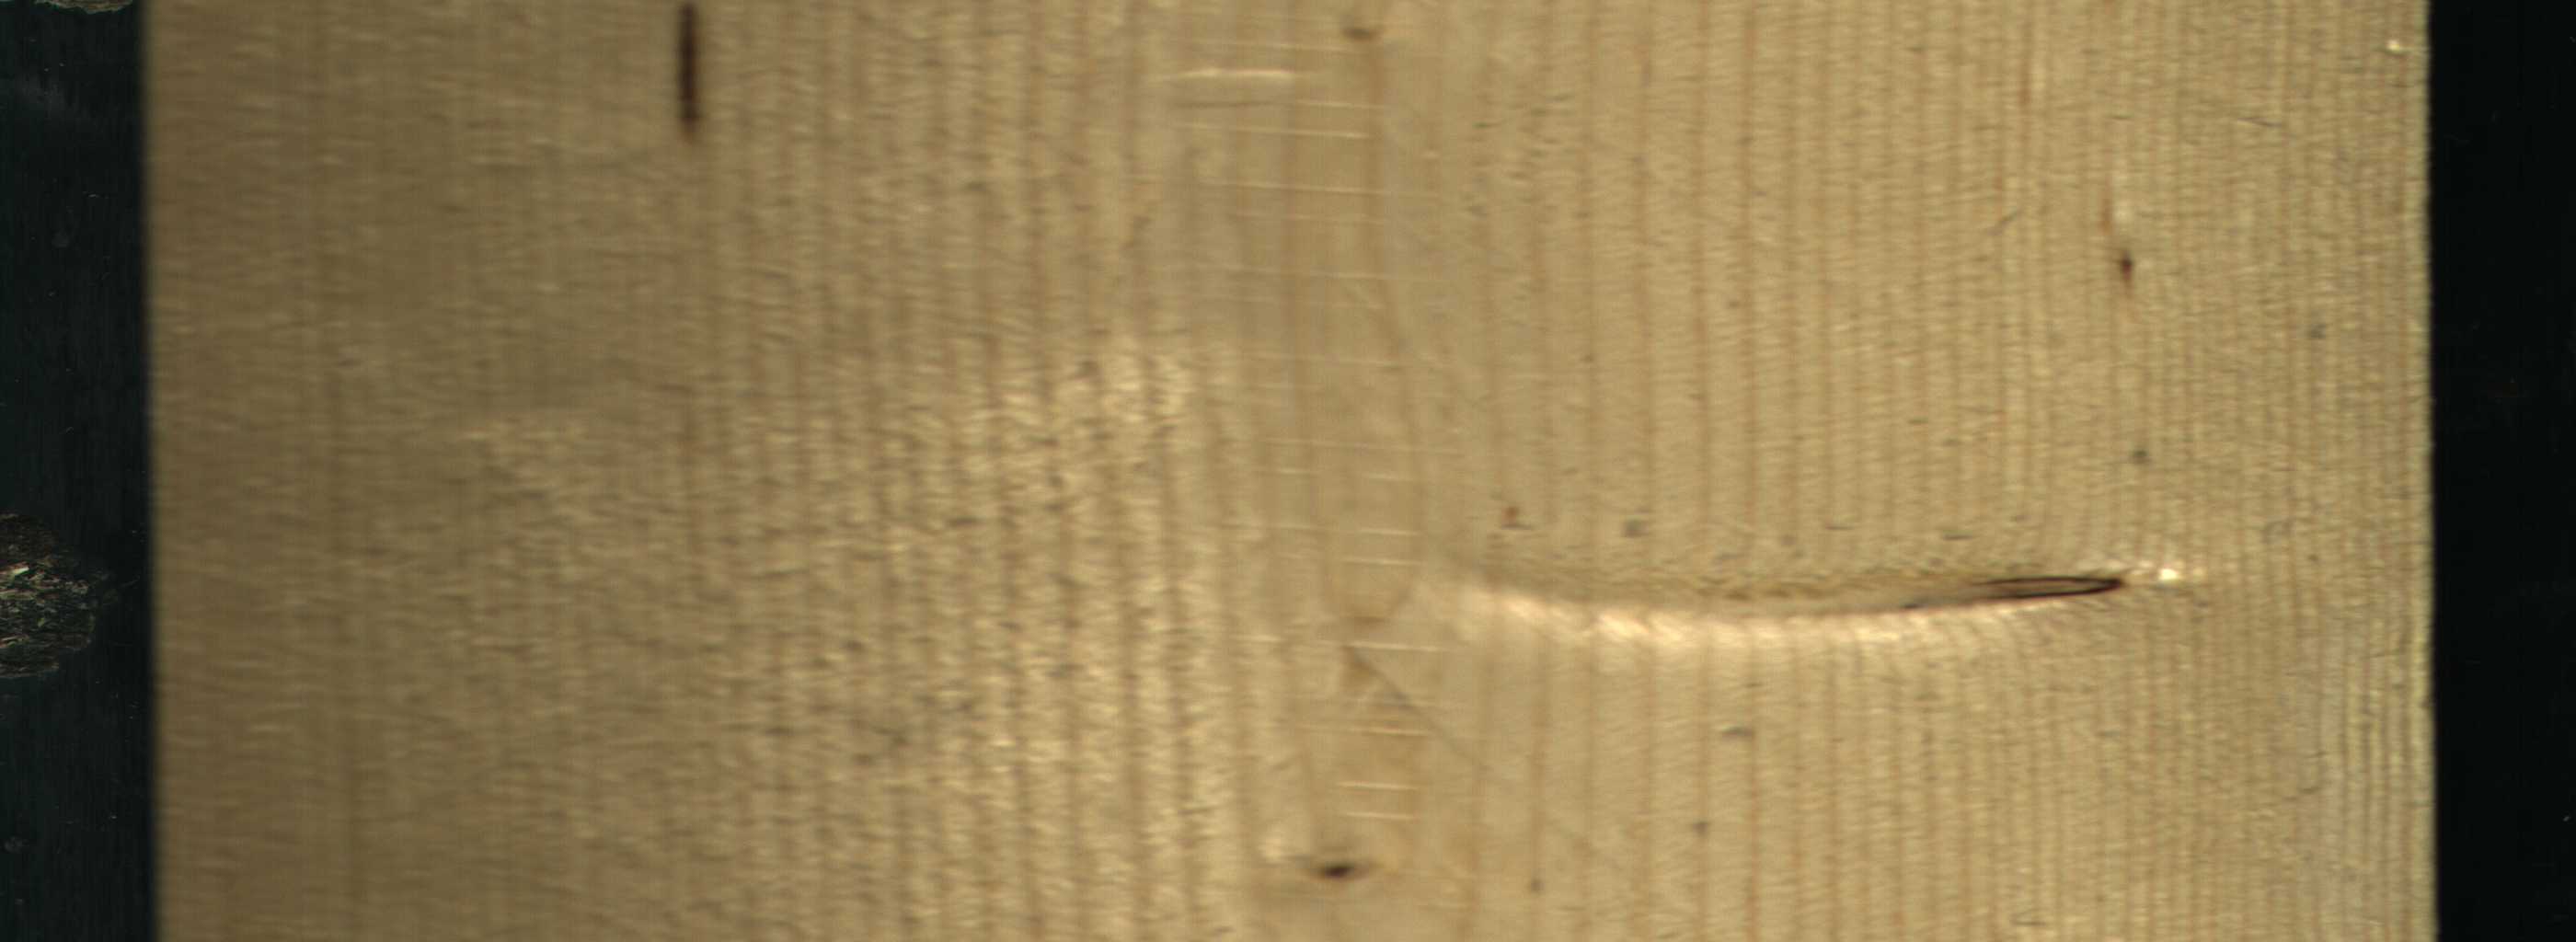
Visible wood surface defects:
resin
Dead_Knot
Dead_Knot